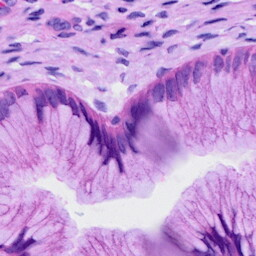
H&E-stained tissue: Cervix